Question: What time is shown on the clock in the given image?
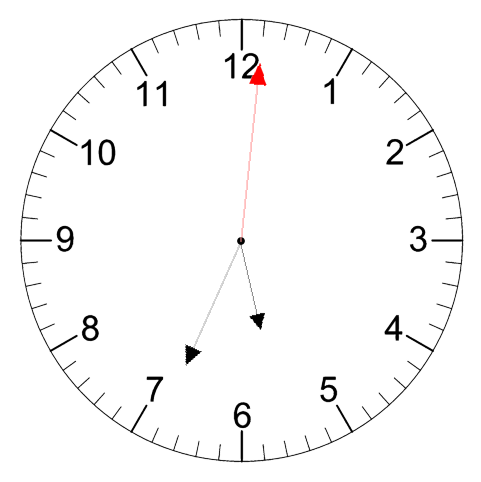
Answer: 05:34:01